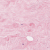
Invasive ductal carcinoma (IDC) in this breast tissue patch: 0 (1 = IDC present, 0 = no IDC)